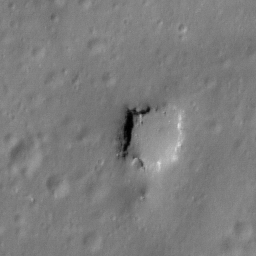
Pit: Stevinus 22
Host crater: Stevinus
Host type: impact_melt
Lunar coordinates: latitude -32.935, longitude 53.959